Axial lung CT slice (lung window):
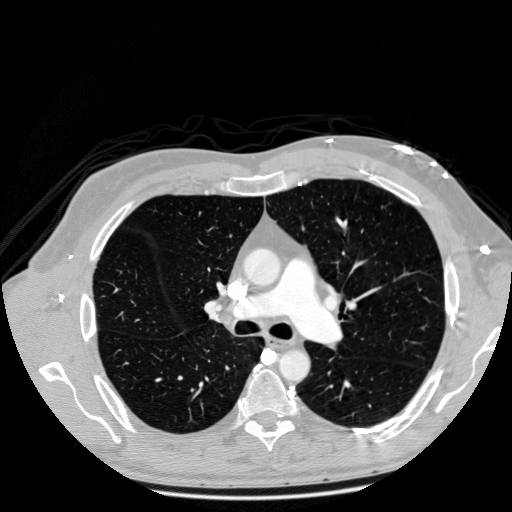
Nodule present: no